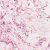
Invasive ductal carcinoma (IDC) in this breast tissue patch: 0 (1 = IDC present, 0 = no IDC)